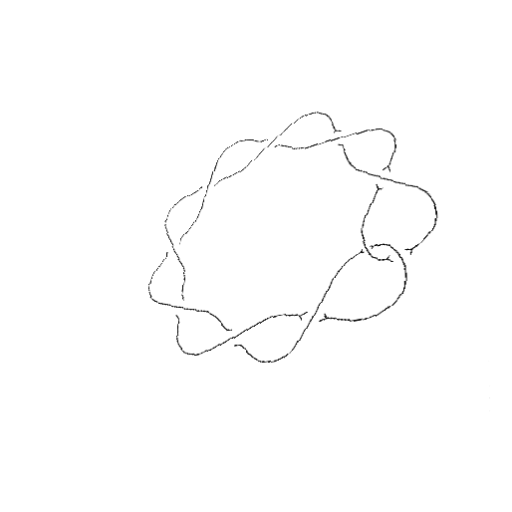
Crossing number: 10